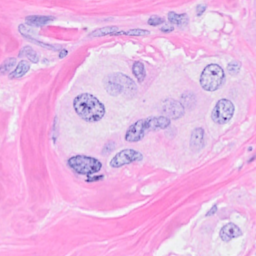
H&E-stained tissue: Breast